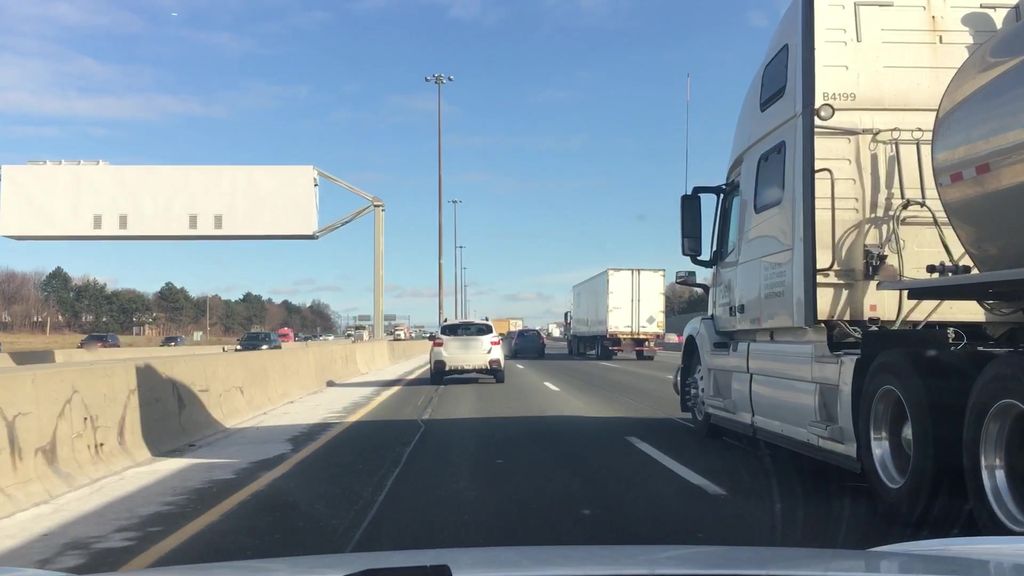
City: toronto